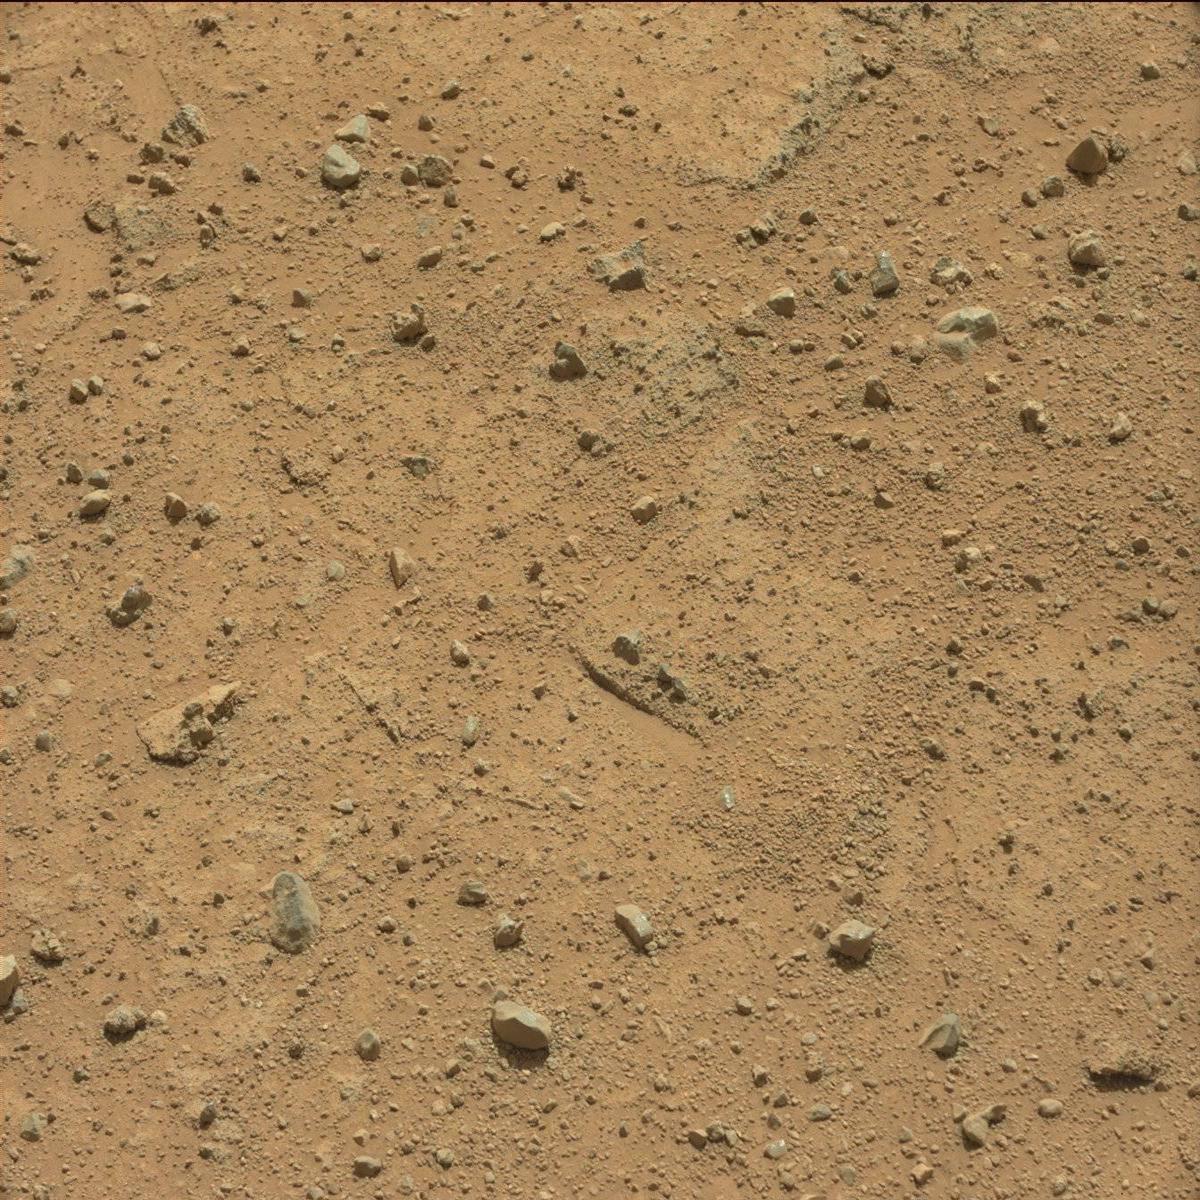
Terrain classes present: Bedrock, Rock, Sand / Soil